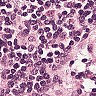
Metastatic tissue present: no